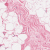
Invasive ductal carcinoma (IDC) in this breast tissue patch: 0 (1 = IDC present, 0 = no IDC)